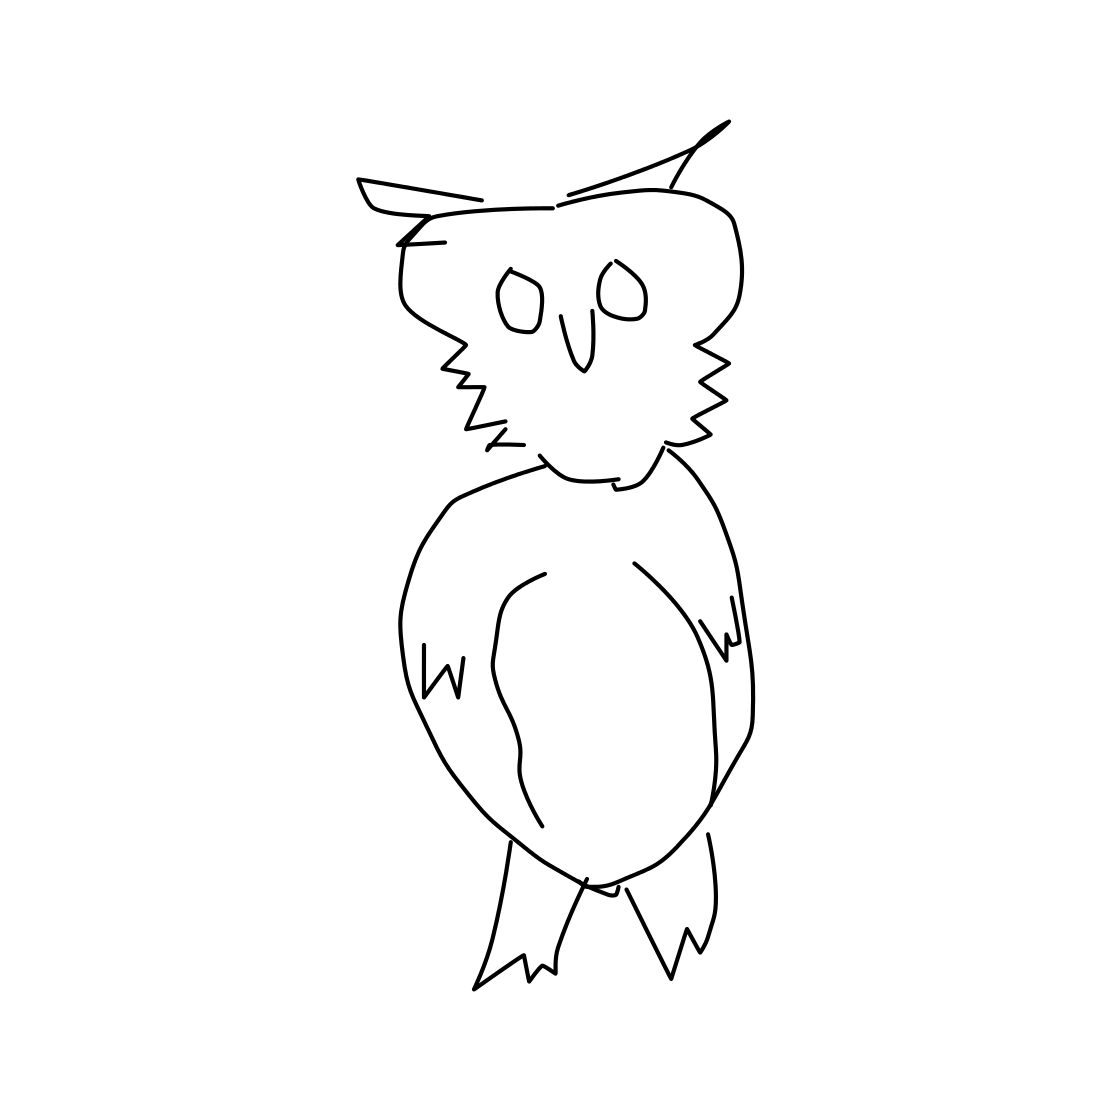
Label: owl